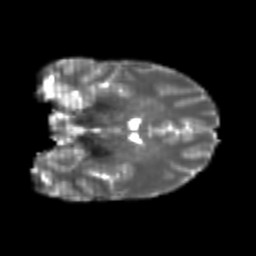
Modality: T2w
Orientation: coronal
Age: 24
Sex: male
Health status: healthy
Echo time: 0.074 s